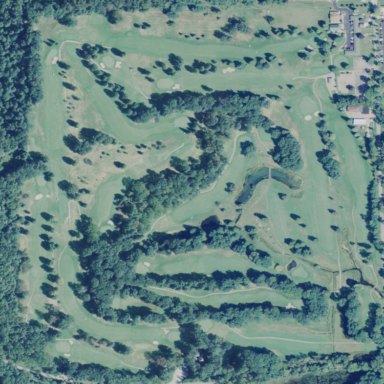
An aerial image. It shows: Golf course surrounded by greenery.